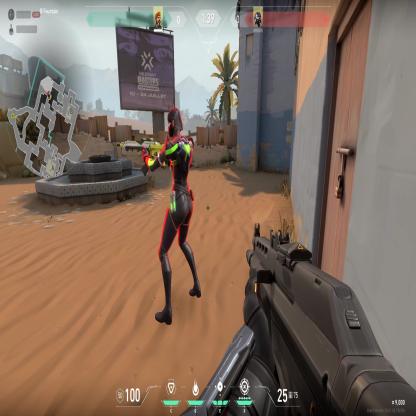
Label: enemy